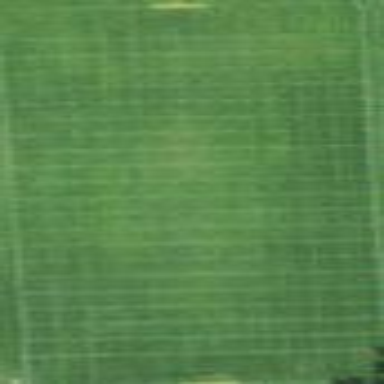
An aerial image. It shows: Pitch for American football.